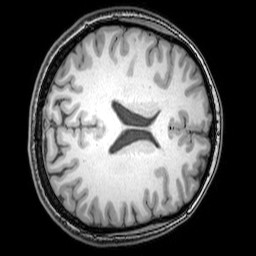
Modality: T1w
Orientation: axial
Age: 26
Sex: female
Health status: healthy
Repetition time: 0.081 s
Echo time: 0.037 s